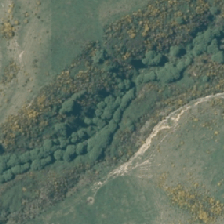
Land cover: grose_broom